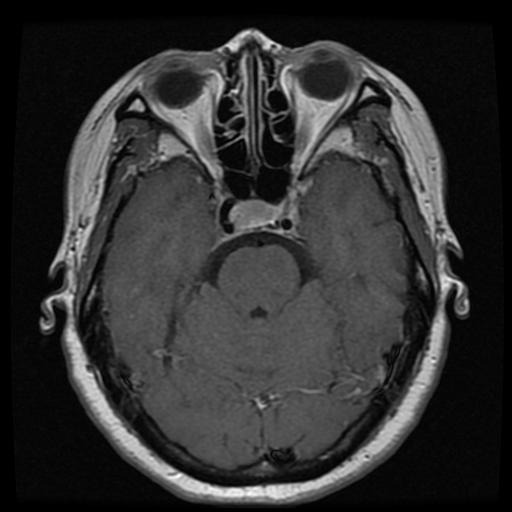
Label: pituitary